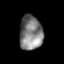
Tissue: lung
Cell type: Epithelial cells
Senescence score: 0.1839
Nuclear area (px): 779
Mean DAPI intensity: 126.064